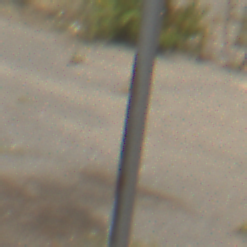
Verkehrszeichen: RadverkehrLinks
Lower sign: RichtungsangabeDurchPfeile5
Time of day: Midday
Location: Outdoor (Suburban)
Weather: PartlyCloudy
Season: Summer
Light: Natural